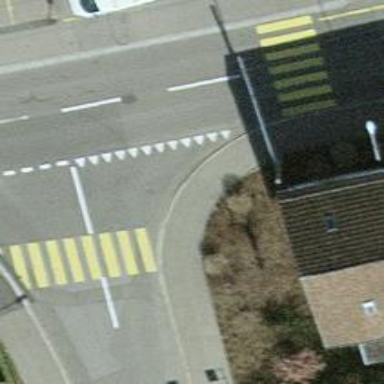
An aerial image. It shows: Asphalt sidewalk along the footway.